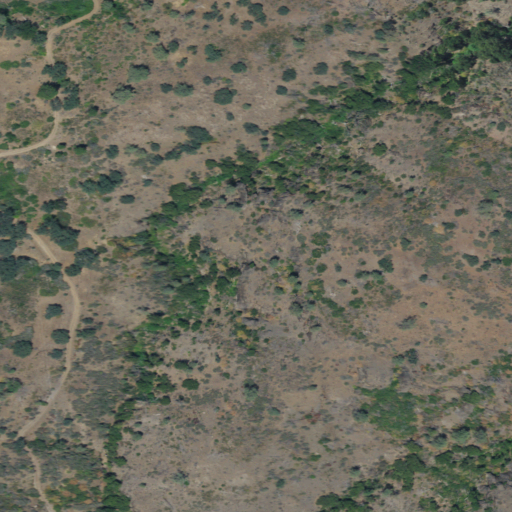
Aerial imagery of valley in California named Initial Gulch containing shrub, grassland, and evergreen forest